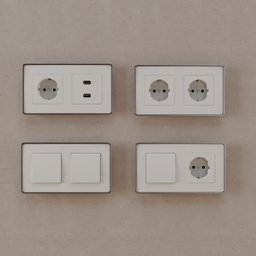
Label: appliances